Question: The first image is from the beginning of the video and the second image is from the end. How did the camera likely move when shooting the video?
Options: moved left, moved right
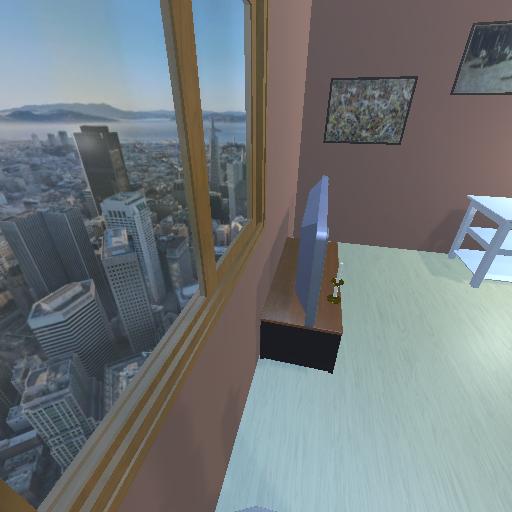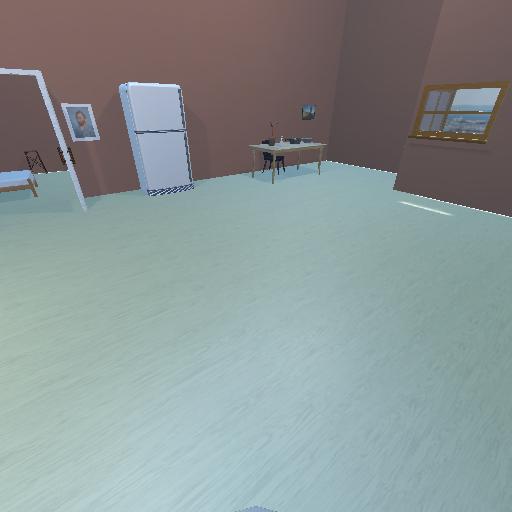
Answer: moved left